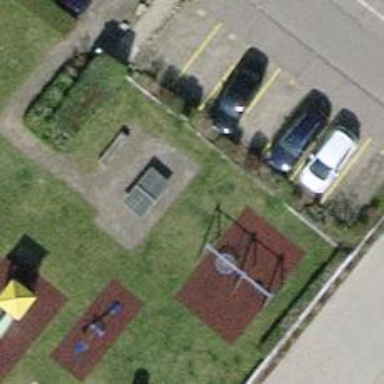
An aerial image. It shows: Playground area for leisure land.